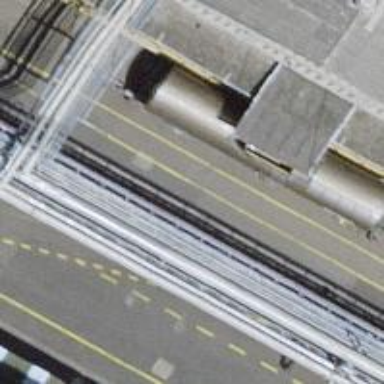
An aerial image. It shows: Railway switch.